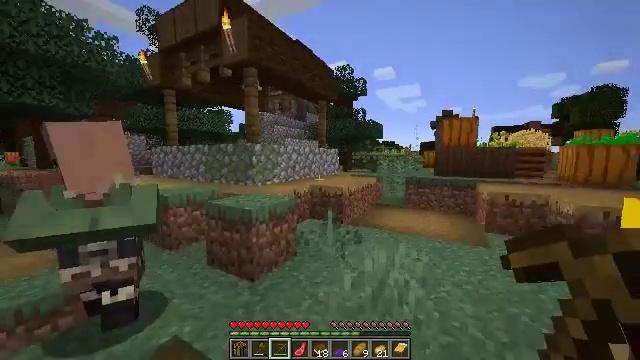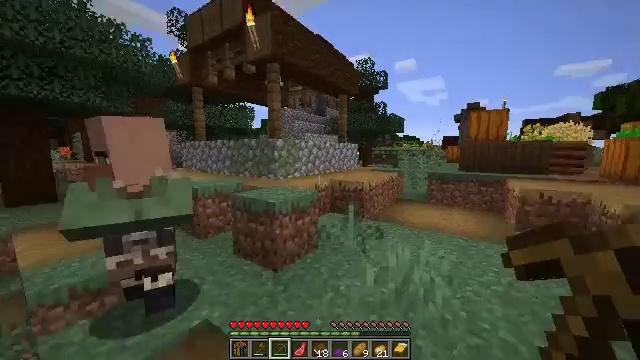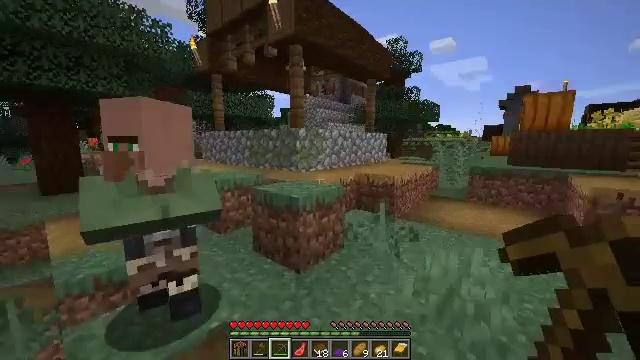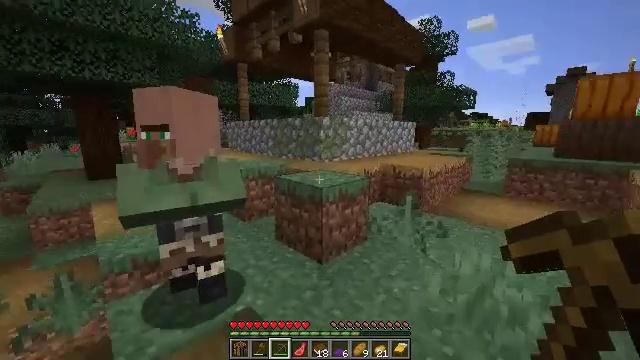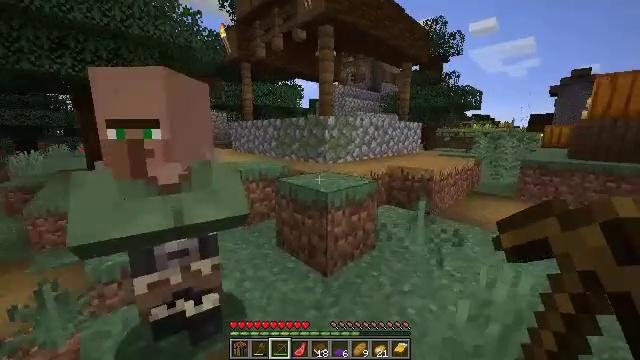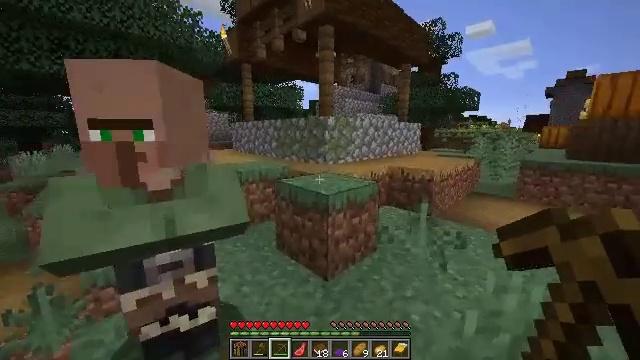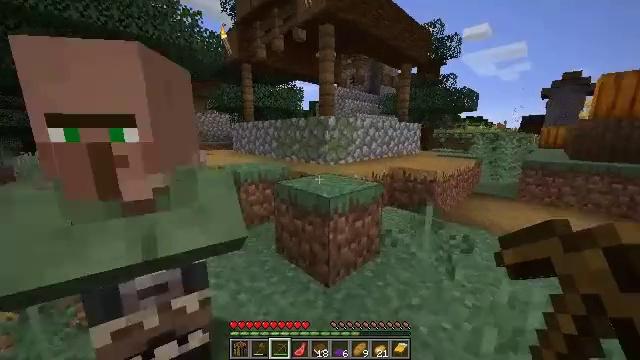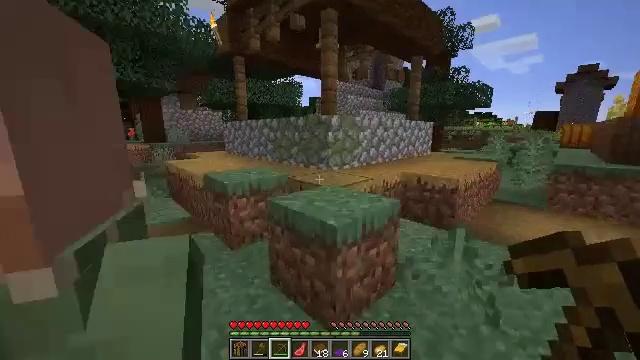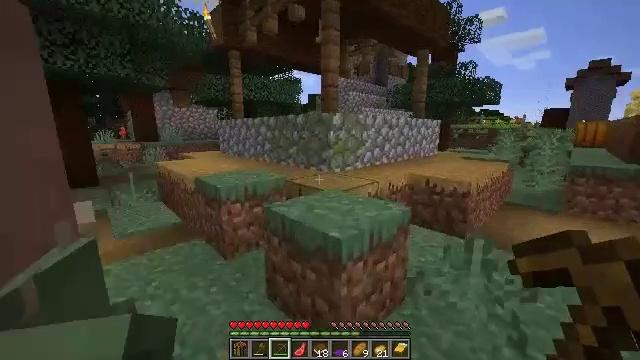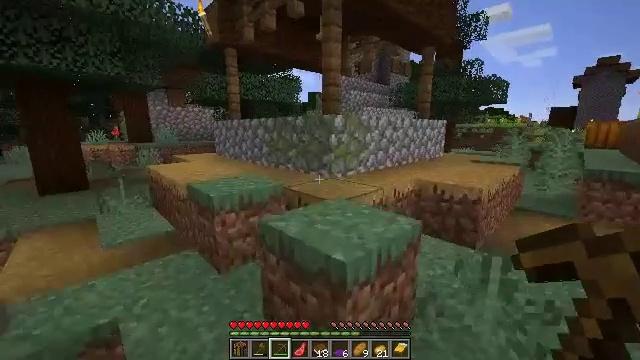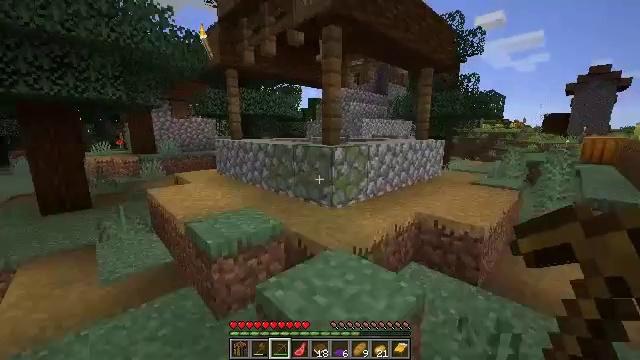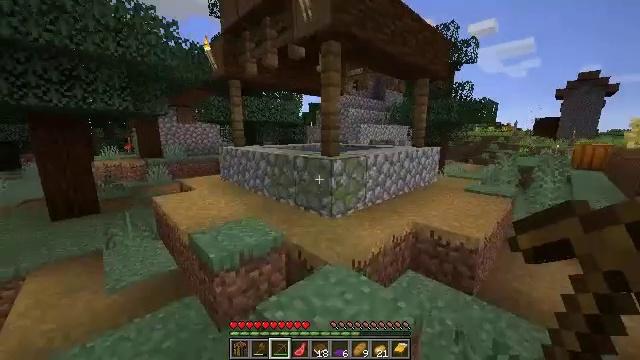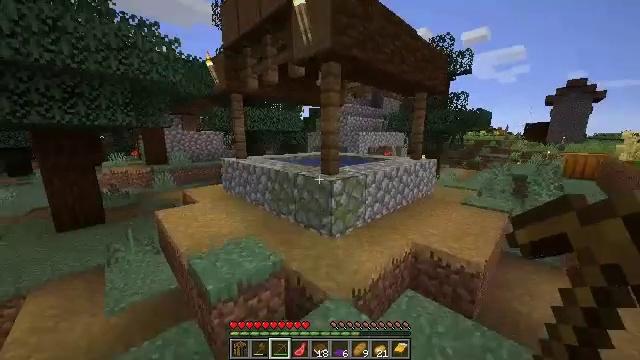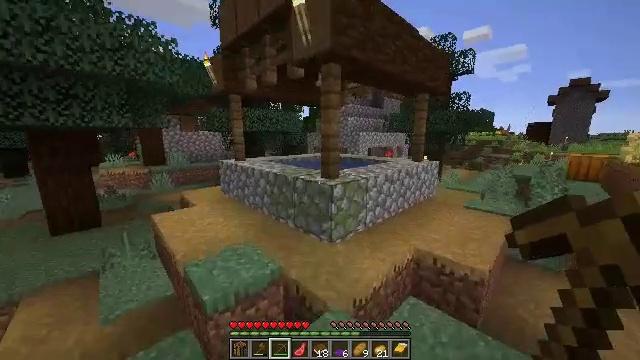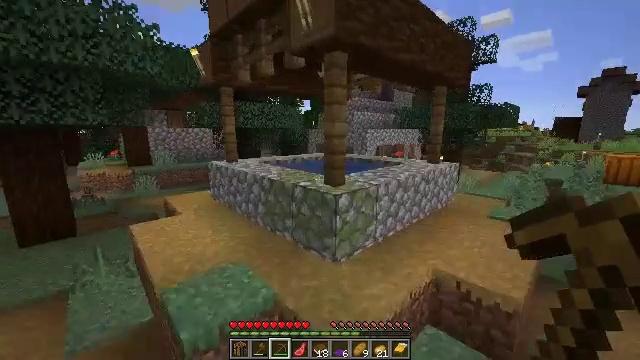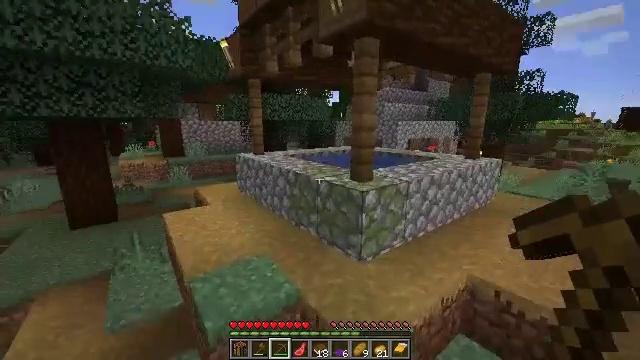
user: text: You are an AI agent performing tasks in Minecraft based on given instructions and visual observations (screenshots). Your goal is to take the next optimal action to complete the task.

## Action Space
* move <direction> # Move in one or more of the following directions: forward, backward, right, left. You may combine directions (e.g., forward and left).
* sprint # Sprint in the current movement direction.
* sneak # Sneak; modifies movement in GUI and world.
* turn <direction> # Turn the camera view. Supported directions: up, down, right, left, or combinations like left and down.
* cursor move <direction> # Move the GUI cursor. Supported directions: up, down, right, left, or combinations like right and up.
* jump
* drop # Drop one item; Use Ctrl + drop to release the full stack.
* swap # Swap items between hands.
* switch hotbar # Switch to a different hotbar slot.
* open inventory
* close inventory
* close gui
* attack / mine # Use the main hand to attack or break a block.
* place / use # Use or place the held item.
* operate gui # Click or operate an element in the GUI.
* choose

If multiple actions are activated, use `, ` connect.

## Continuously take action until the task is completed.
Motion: motion action
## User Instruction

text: Mine the purple carpet for reuse.
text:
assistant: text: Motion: move forward, sprint, turn left and down
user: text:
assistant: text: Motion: move forward, turn left and down
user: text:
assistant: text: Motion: move forward, turn left and down
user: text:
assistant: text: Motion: move forward
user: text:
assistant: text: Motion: move forward
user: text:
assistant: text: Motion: move forward
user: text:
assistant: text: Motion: move forward
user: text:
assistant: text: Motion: move forward
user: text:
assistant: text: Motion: move forward, jump
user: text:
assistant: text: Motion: move forward, jump
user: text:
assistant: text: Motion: move forward, jump
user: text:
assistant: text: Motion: move forward, jump
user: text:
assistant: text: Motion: move forward, jump
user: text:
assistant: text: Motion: move forward
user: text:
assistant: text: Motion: move forward, turn left and down
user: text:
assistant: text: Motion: move forward, turn left and down
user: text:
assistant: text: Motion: move forward, turn left
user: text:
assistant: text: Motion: move forward
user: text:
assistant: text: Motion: move forward, turn left
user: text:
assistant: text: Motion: move forward, turn left, jump
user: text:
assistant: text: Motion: move forward, turn left, jump
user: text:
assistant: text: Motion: move forward, turn left, jump
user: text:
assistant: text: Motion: move forward, jump
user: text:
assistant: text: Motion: move forward, jump
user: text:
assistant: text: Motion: move forward
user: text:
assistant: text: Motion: move forward
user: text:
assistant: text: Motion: move forward
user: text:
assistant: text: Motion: no_op
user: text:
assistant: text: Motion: no_op
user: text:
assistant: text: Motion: no_op